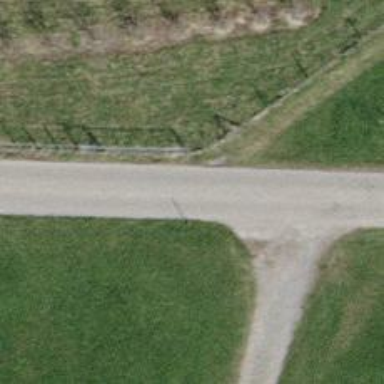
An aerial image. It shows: Path covered with grass.